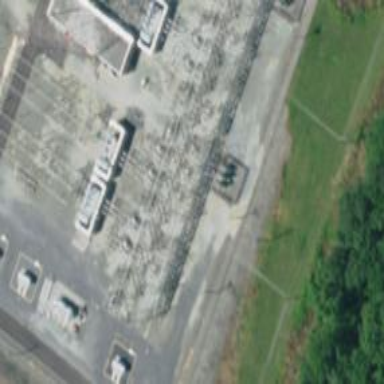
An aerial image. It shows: Switch used for power control.